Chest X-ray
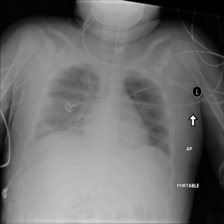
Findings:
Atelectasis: positive
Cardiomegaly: negative
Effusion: positive
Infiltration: negative
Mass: negative
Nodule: negative
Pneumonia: negative
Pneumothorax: negative
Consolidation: positive
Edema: negative
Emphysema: negative
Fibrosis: negative
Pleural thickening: negative
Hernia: negative